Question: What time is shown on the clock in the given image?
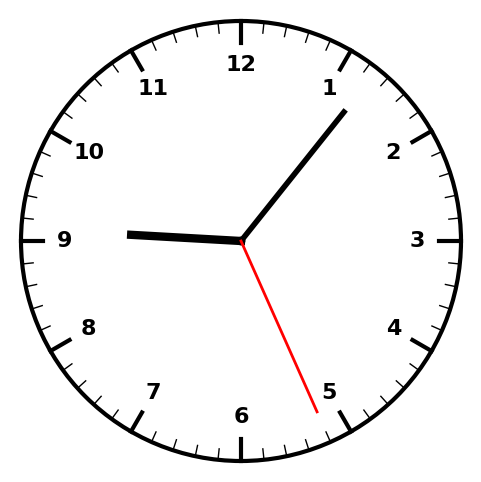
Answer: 09:06:26